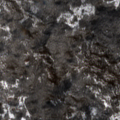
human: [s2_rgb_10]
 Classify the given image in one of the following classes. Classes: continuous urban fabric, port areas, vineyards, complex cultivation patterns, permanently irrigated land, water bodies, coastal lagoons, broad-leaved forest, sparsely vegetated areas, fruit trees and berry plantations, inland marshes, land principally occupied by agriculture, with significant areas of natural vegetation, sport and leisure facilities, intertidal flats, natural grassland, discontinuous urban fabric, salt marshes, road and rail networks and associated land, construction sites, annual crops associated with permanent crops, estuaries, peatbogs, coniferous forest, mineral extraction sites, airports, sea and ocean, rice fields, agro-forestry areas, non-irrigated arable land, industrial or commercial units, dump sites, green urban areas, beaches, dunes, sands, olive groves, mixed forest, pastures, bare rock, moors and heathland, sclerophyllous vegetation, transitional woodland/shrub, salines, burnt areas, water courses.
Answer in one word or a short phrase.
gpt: broad-leaved forest, natural grassland, transitional woodland/shrub